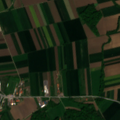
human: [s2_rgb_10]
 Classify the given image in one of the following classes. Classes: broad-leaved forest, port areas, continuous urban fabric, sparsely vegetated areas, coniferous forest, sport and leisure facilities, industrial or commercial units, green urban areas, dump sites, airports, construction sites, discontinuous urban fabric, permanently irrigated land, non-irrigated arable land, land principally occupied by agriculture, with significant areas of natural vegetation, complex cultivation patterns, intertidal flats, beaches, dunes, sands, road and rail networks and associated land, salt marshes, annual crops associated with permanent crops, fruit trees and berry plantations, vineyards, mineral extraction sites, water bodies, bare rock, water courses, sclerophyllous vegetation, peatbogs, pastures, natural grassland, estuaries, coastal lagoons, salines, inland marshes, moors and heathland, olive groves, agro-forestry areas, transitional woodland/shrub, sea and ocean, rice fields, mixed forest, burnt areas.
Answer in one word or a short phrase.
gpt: discontinuous urban fabric, non-irrigated arable land, complex cultivation patterns, land principally occupied by agriculture, with significant areas of natural vegetation, broad-leaved forest